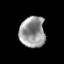
Tissue: prostate
Cell type: Myeloid cells
Senescence score: 0.3182
Nuclear area (px): 779
Mean DAPI intensity: 150.223